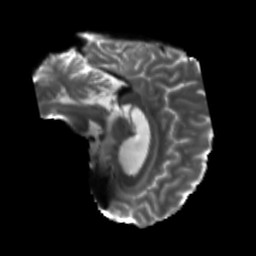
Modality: T2w
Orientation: sagittal
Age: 39
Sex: male
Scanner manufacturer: siemens
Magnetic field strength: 3 T
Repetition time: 5.25 s
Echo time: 0.08 s